Aerial crown-view tile of a tropical tree (Barro Colorado Island, Panama), acquired 20250317:
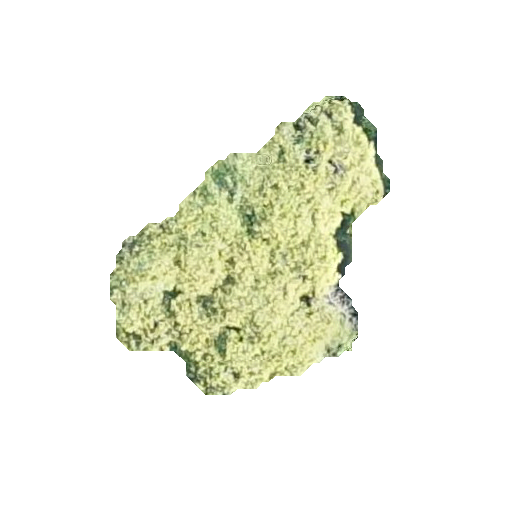
Species: Ocotea oblonga
GBIF accepted scientific name: Ocotea oblonga
Crown area: 75.374 m²